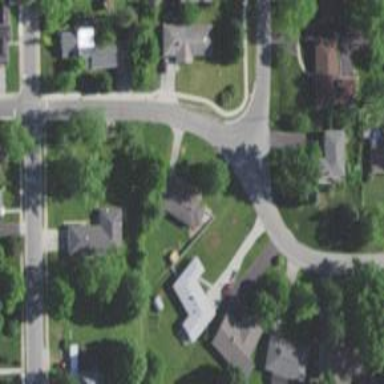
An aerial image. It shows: Residential road with separate asphalt sidewalk.